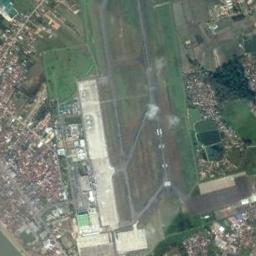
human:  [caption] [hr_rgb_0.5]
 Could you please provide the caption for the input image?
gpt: An airport with two parallel runways and open areas on the lawn and dense residential areas around the airport .

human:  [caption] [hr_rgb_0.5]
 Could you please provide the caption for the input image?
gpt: There is an airport in the middle of the field surrounded by many buildings .

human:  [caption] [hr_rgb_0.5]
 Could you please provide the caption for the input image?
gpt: A complex airport with many runways and buildings is surrounded by a residential area and green farmland .

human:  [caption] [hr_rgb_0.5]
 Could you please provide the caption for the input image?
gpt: The airport is divided into two triangular areas by several runways .

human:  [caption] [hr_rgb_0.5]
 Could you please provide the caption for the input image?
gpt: The buildings cluster on either side of the airport .